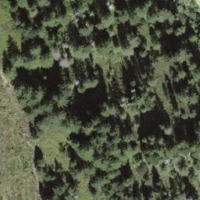
EUNIS habitat code: 43
Species observed at this site:
Nymphalis antiopa